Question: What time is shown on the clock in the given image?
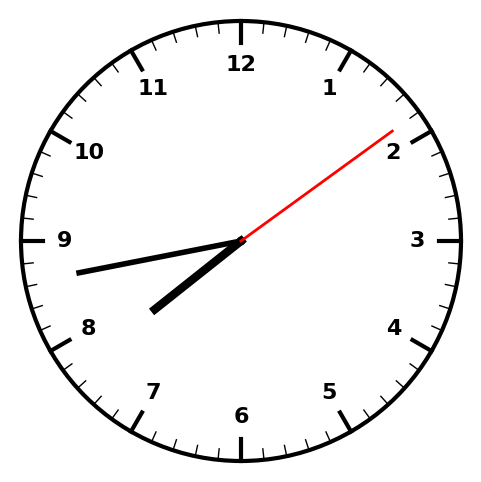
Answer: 07:43:09